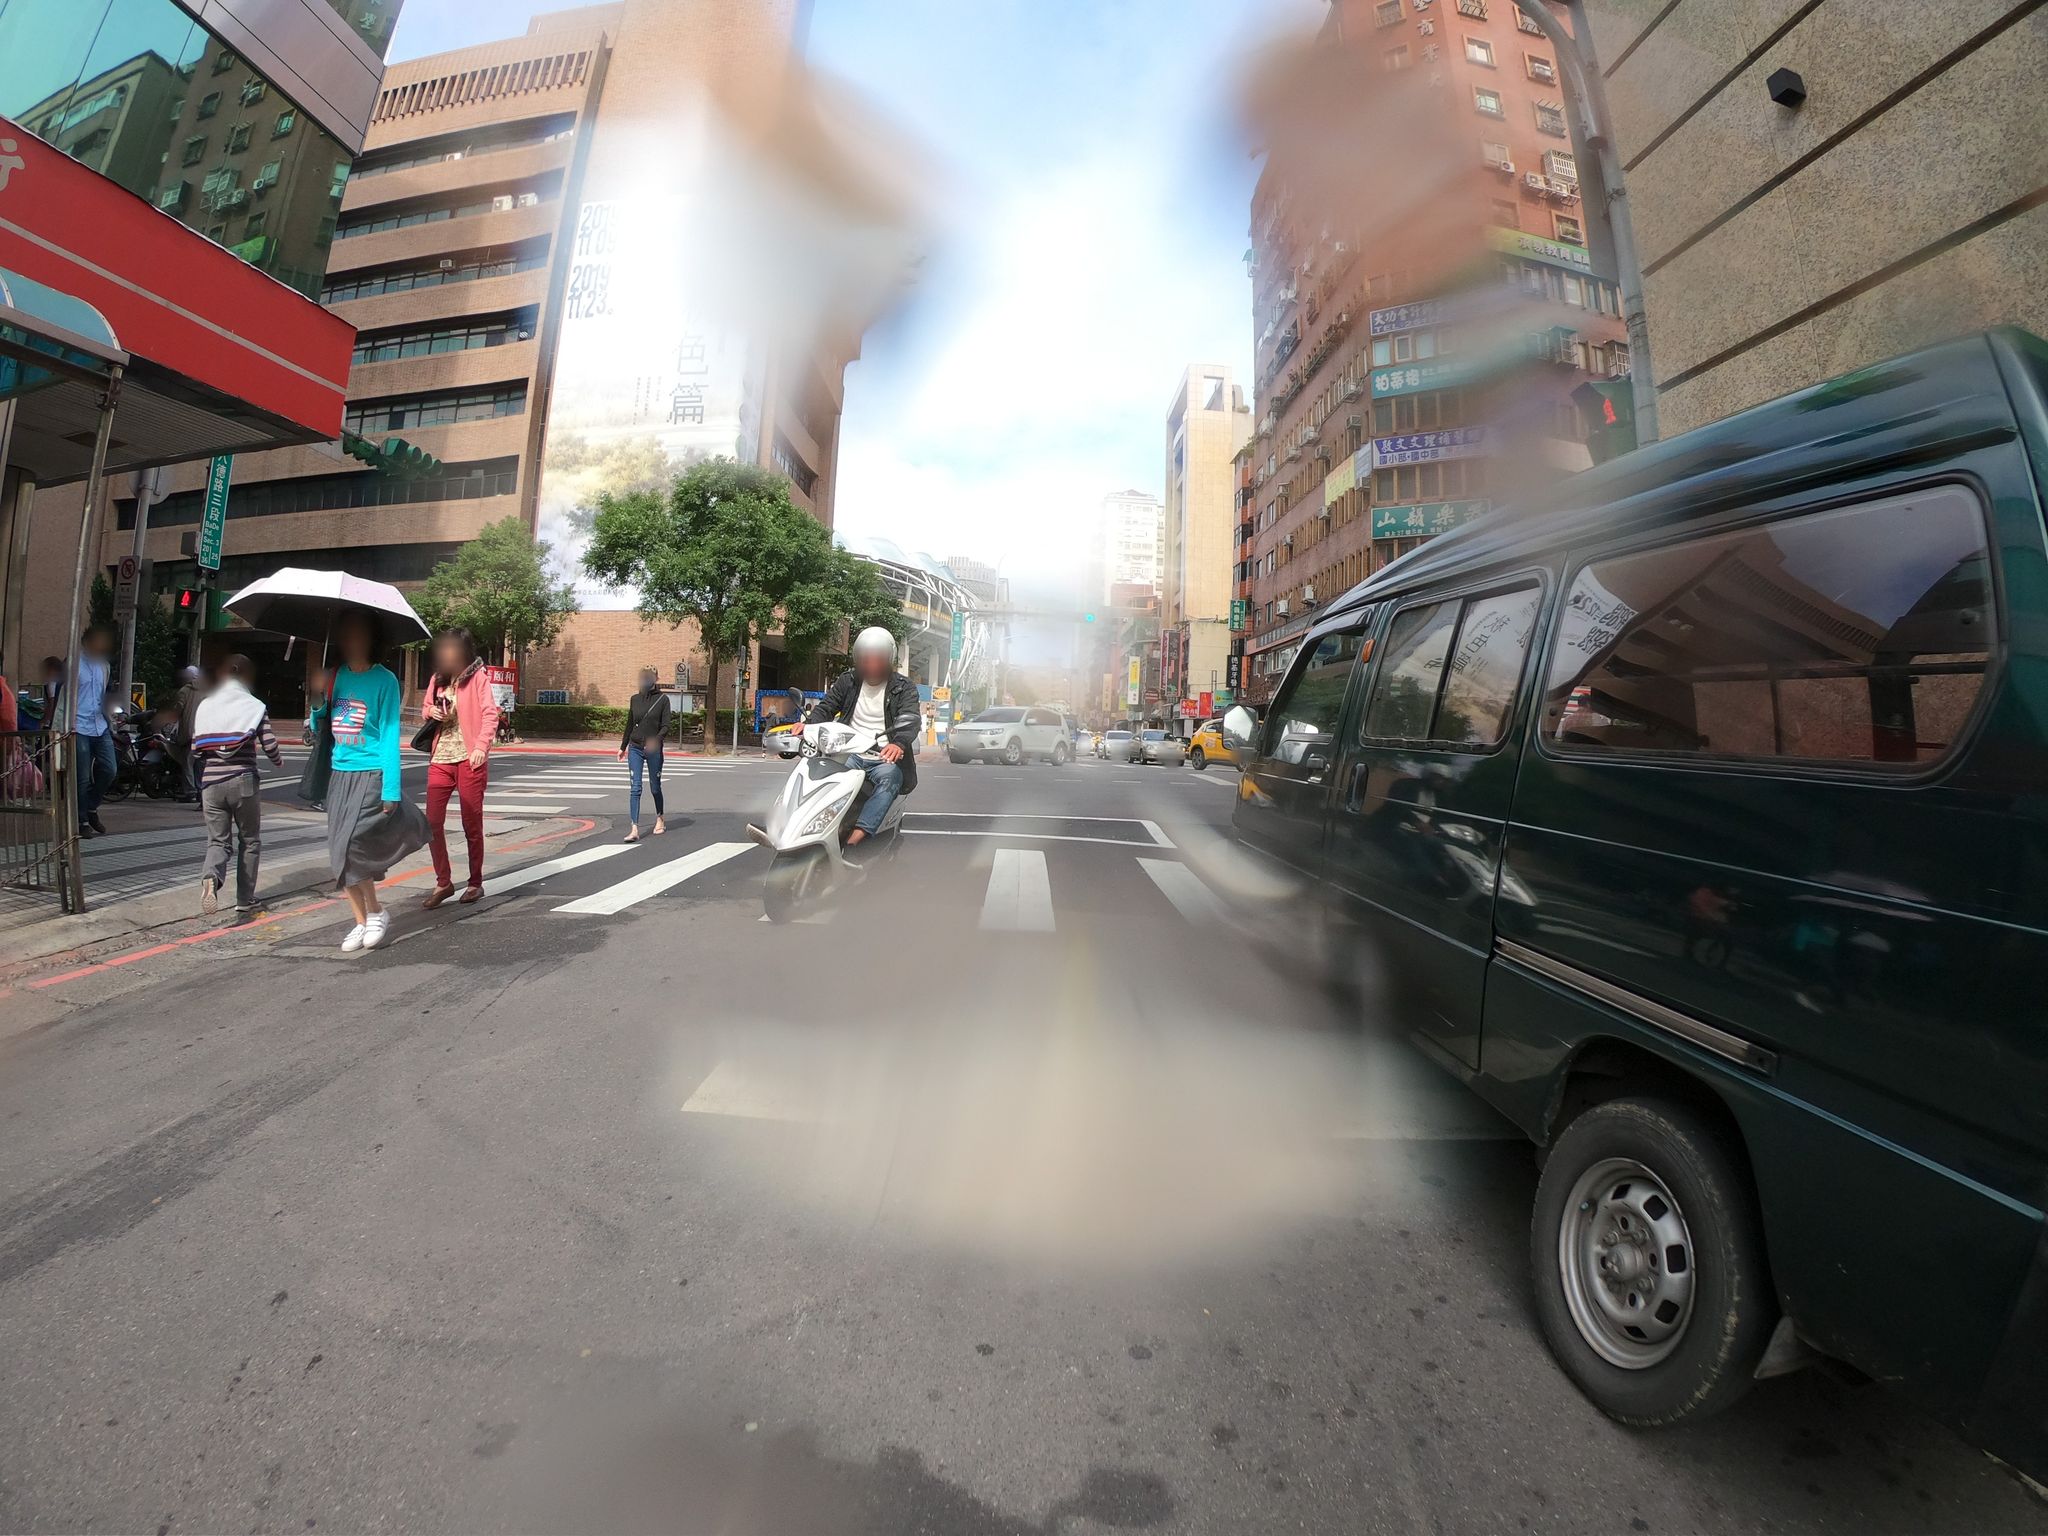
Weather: clear
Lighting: day
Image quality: good
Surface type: driving surface
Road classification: residential
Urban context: urban centre
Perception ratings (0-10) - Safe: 4.36, Lively: 9.35, Beautiful: 6.53, Boring: 4.43, Depressing: 5.38, Wealthy: 7.32